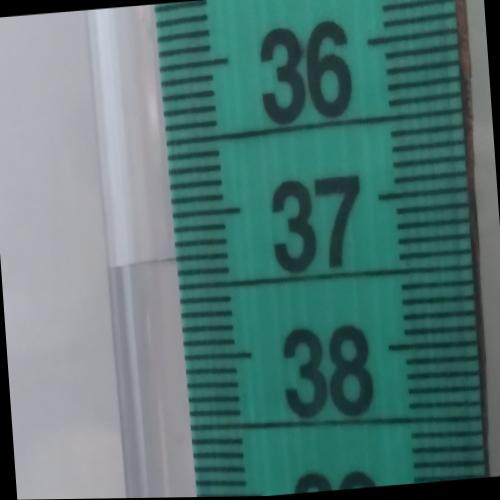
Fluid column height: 37.3 cm